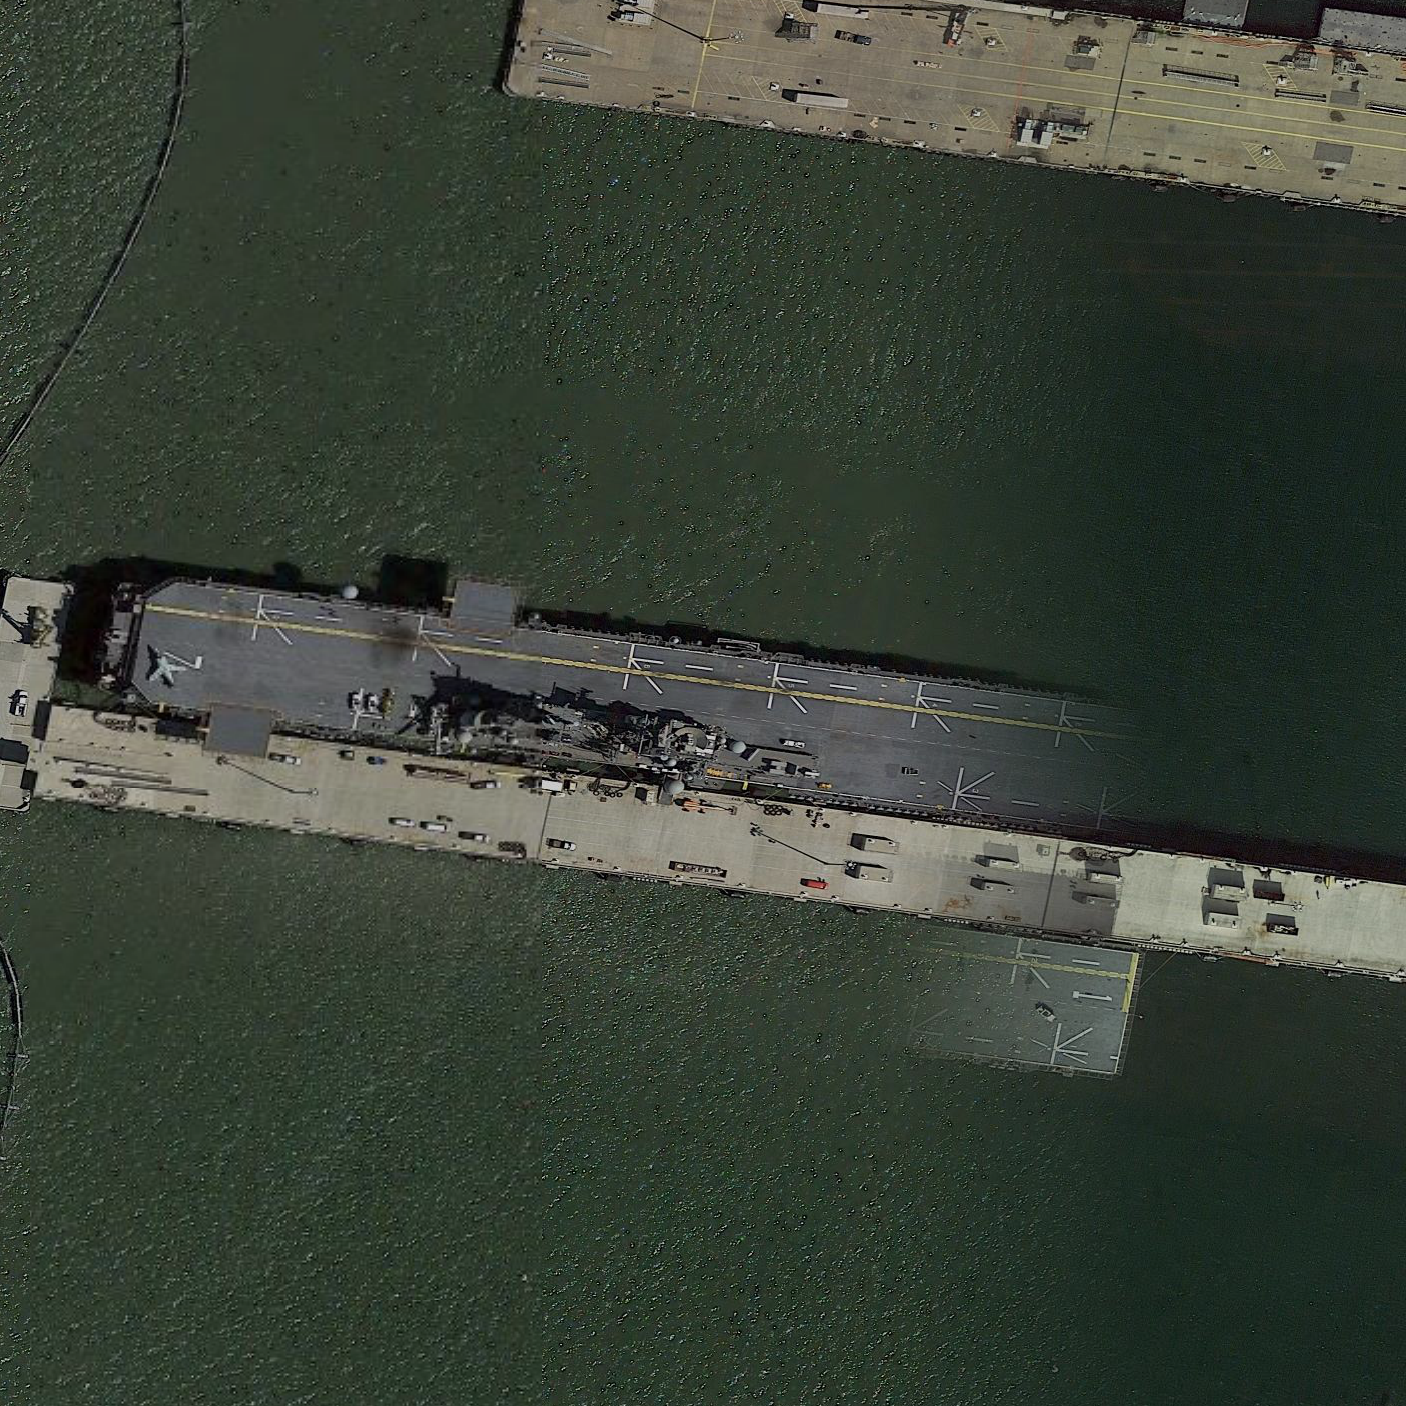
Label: assault